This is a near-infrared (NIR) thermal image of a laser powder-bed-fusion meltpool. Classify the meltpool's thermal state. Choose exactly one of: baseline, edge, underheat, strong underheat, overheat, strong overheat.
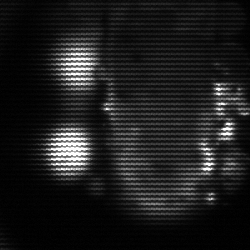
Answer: strong underheat